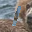
Label: 1